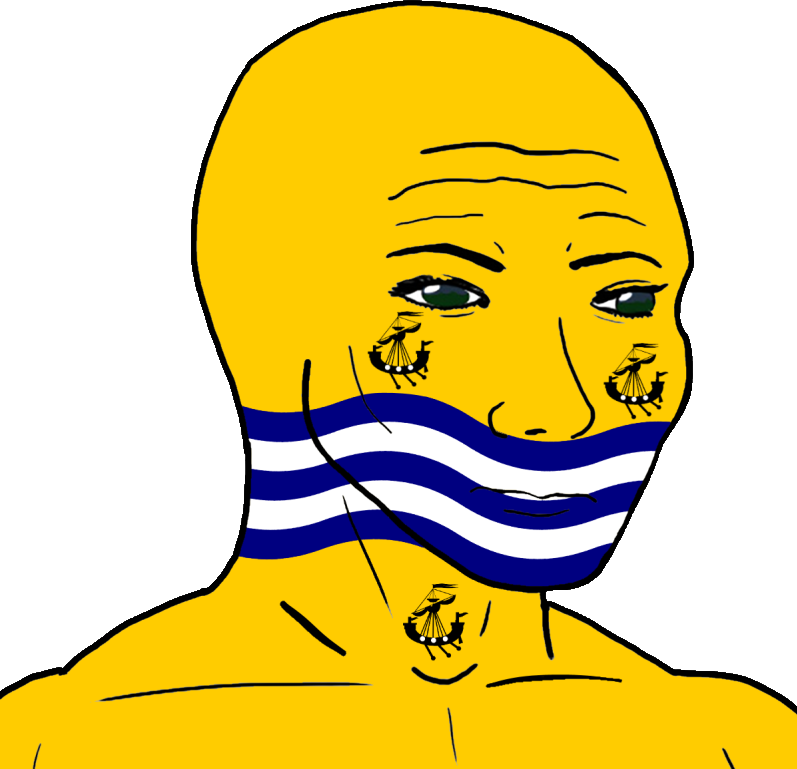
Label: 5_Handsome_Wojak